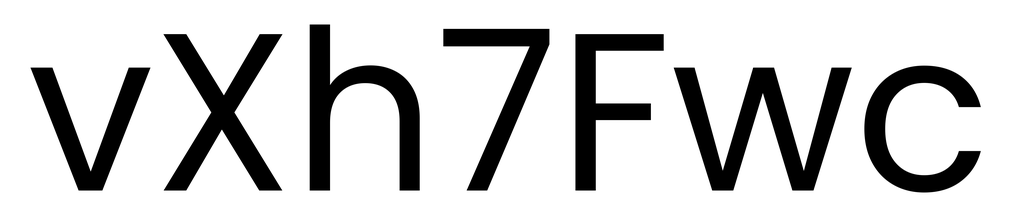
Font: Poppins-Regular